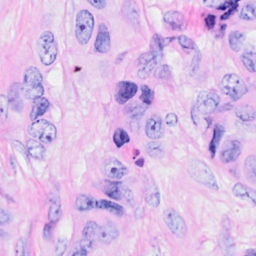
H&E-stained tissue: Breast